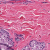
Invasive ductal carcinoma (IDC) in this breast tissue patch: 0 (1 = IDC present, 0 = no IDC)